Question: In .NET, when you set the 'Control.Enabled' property of a Form or a Control (such a a ListView) to false, it becomes grayed out, along with all its children:

I do not see this happen in Win32 ('EnableWindow'), at least not with ListViews.
How do I achieve this effect in Win32?
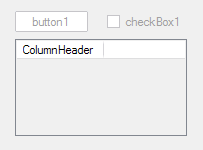
Answer: '''
BOOL EnableWindow(HWND hWnd,
BOOL bEnable
);
'''
where hWnd is the handle to the control and bEnable is either TRUE or FALSE, TRUE enables the window and FALSE disables it.
Works fine for listviews.
It is worth nothing that in order to see the changes to its visual state, you'll need to force the window to be redrawn, e.g. by calling 'UpdateWindow'.